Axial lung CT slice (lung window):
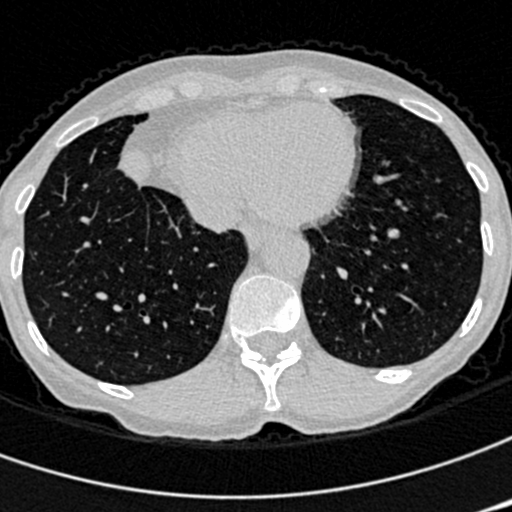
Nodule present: no